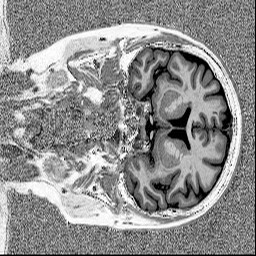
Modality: MP2RAGE
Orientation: coronal
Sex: female